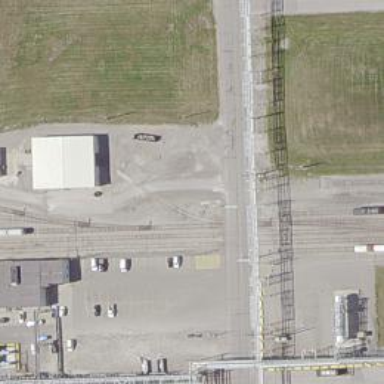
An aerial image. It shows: Level crossing along the railway.